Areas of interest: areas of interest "Educational"
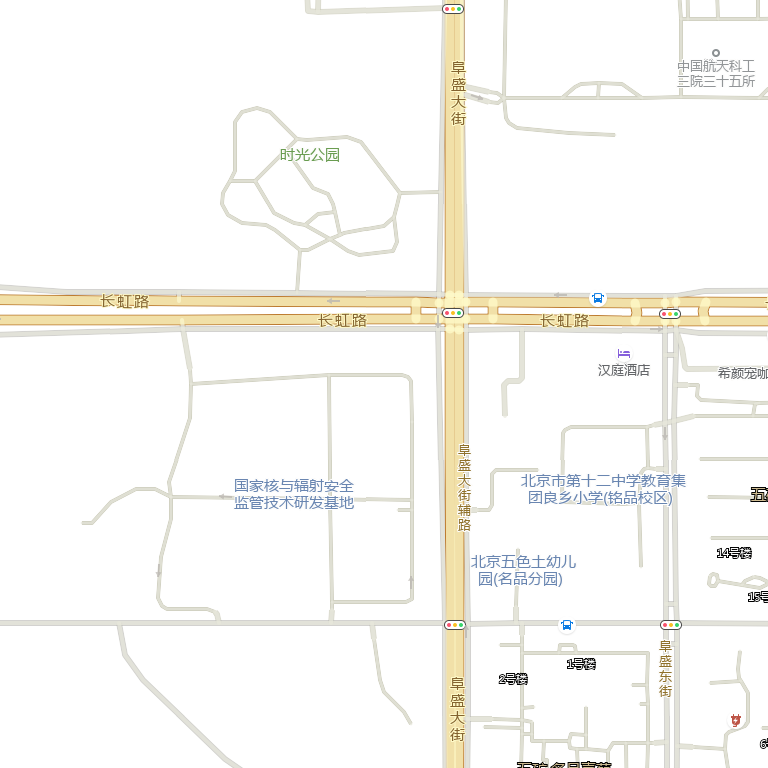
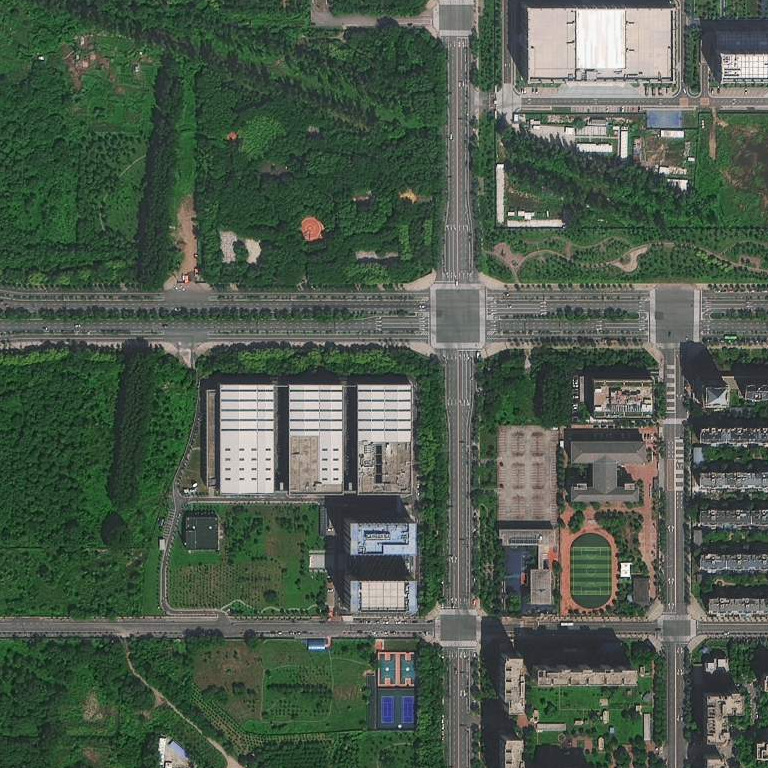